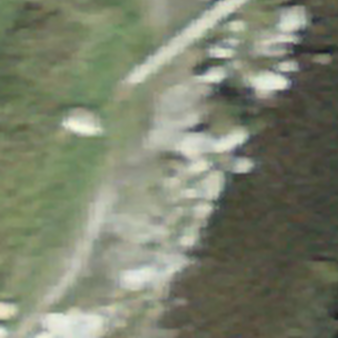
Label: other